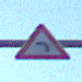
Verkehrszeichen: KurveLinks
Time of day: Dawn
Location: Outdoor (Urban)
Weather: Clear
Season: NotSpecified
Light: Natural